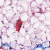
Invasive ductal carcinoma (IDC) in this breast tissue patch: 0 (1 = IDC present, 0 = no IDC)